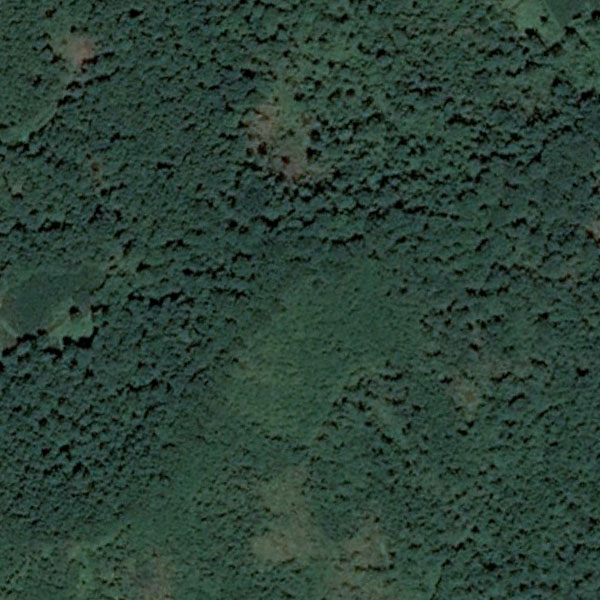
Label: Forest